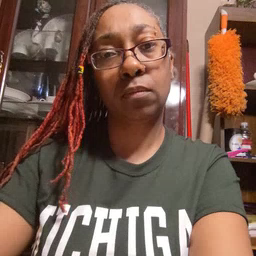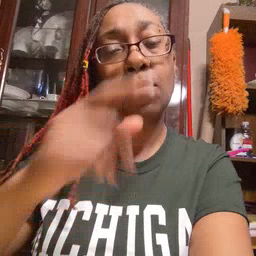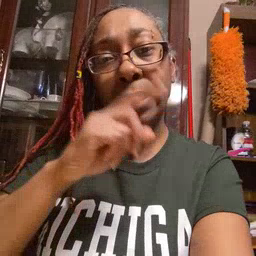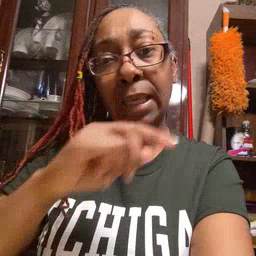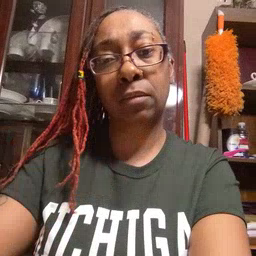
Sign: pretend